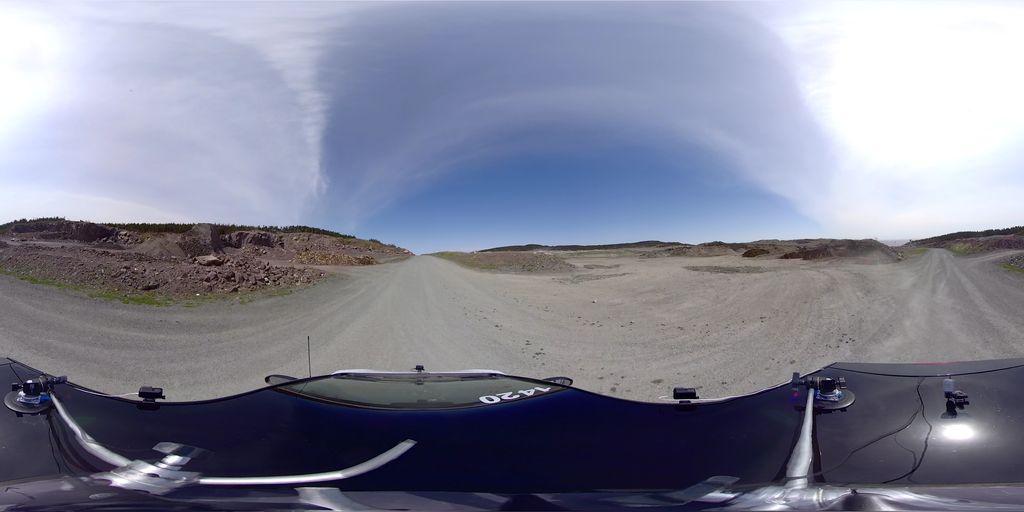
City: st_johns